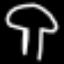
Label: mushroom